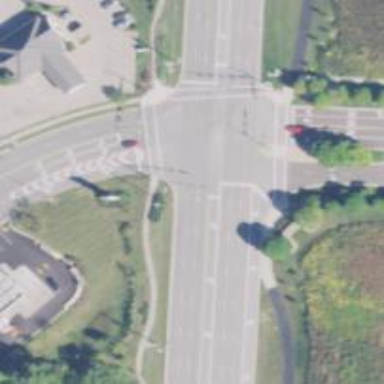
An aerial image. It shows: Marked road crossing.